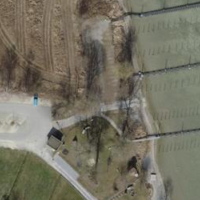
EUNIS habitat code: 14
Species observed at this site:
Corvus corone
Alcedo atthis
Bucephala clangula
Aegithalos caudatus
Larus cachinnans
Spinus spinus
Poecile palustris
Larus michahellis
Cygnus olor
Ardea alba
Erithacus rubecula
Phoenicurus ochruros
Certhia familiaris
Cyanistes caeruleus
Riparia riparia
Sturnus vulgaris
Chloris chloris
Larus canus
Troglodytes troglodytes
Corvus frugilegus
Passer domesticus
Mareca penelope
Passer montanus
Turdus merula
Mareca strepera
Hirundo rustica
Mergus merganser
Milvus milvus
Milvus migrans
Turdus pilaris
Sterna hirundo
Regulus regulus
Coccothraustes coccothraustes
Phylloscopus trochilus
Motacilla alba
Tachybaptus ruficollis
Certhia brachydactyla
Podiceps cristatus
Fulica atra
Anas crecca
Podiceps auritus
Anthus spinoletta
Dendrocopos major
Podiceps nigricollis
Falco peregrinus
Buteo buteo
Chroicocephalus ridibundus
Phylloscopus collybita
Gallinula chloropus
Pica pica
Sitta europaea
Garrulus glandarius
Falco tinnunculus
Picus viridis
Motacilla cinerea
Anas platyrhynchos
Aythya ferina
Aythya fuligula
Fringilla coelebs
Regulus ignicapilla
Aythya marila
Carduelis carduelis
Columba palumbus
Phalacrocorax carbo
Dryobates minor
Parus major
Larus argentatus
Accipiter nisus